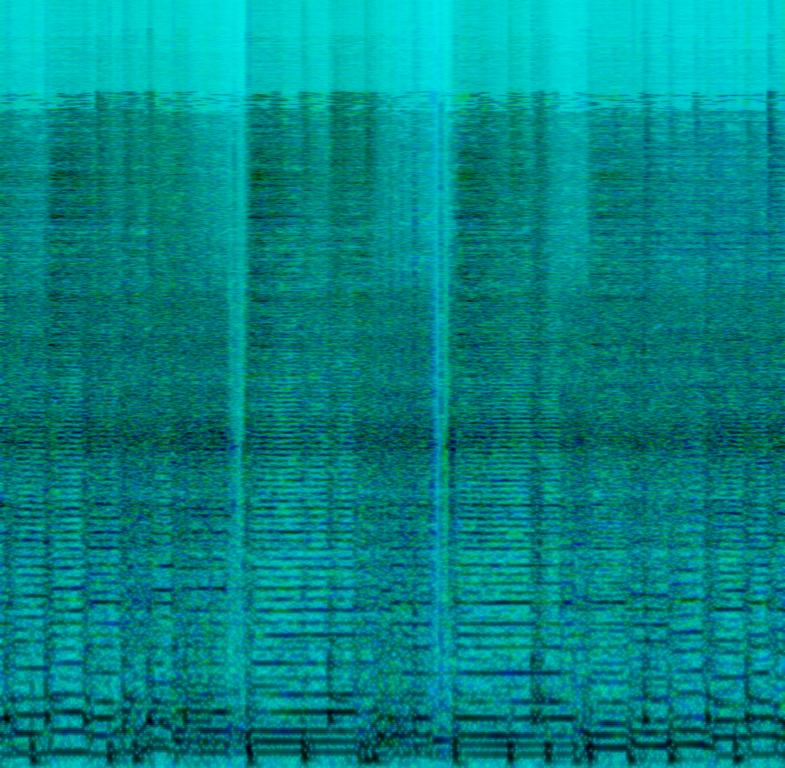
This song contains a complex drum groove with fill-ins and a loud groove on the ride cymbal. A distorted e-bass is playing a simple fast bassline along with a distorted e-guitar playing lower notes along with the bass. This song may be playing in a car racing video-game.